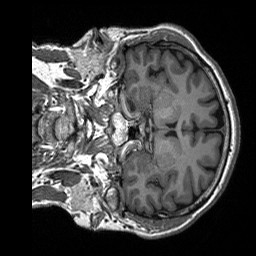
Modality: T1w
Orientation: coronal
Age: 51
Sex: male
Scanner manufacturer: siemens
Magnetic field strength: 3 T
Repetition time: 2.4 s
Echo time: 0.00226 s